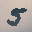
Label: 5